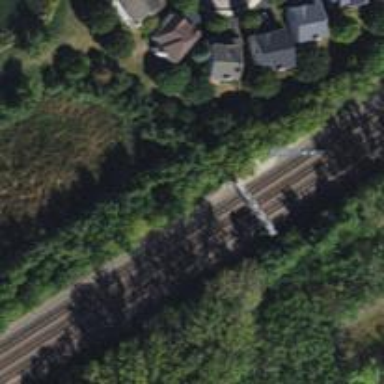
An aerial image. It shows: Railway signal.